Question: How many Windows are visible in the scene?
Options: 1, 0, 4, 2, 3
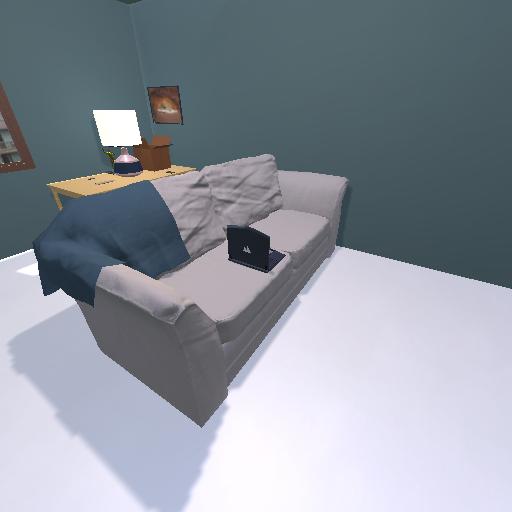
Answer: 1